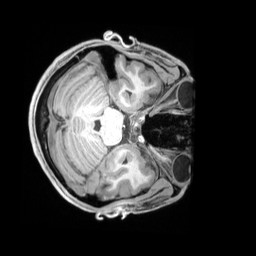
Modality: T1w
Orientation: axial
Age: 29
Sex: male
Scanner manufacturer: siemens
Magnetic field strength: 3 T
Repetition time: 2.2 s
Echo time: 0.00218 s